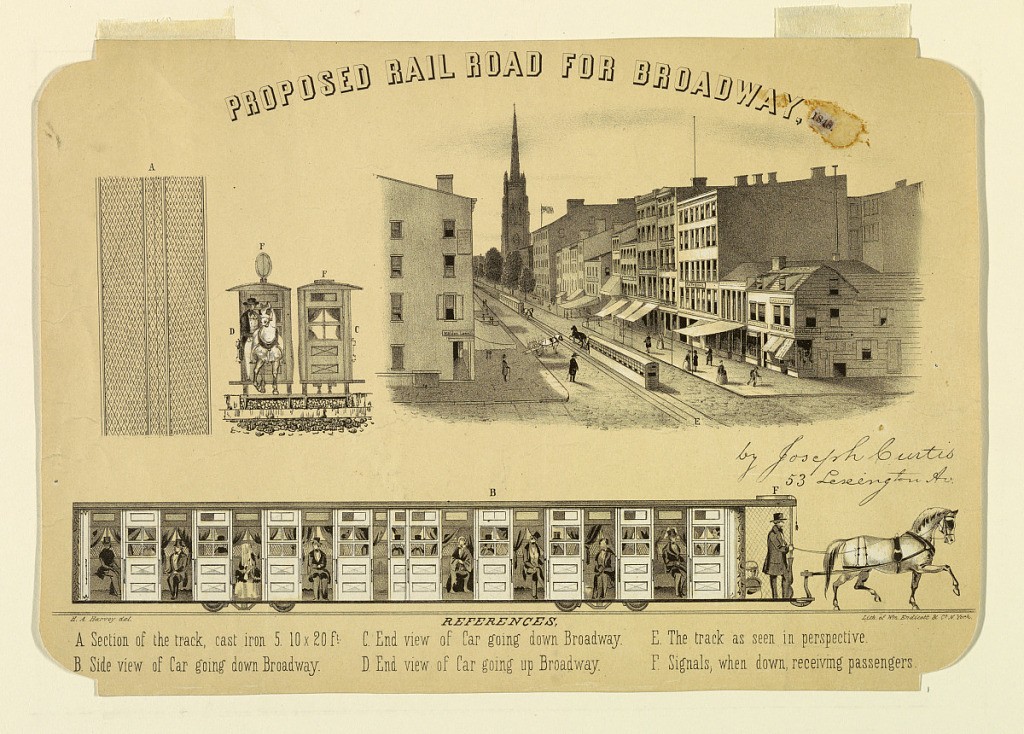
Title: Proposed Railroad for Broadway, New York City
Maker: William Endicott and Co.
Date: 1848
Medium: Lithograph
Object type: Print
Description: Vignette at upper right, view looking down.  Broadway with Trinity Church in the distance.  Proposed rail line is shown in place.  Section of track, and views of cars, upper left.